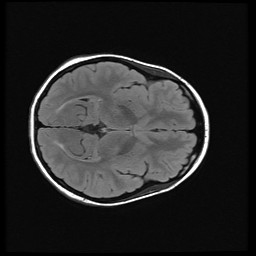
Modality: FLAIR
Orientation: axial
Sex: female
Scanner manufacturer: ge
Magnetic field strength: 3 T
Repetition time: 9 s
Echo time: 0.1216 s